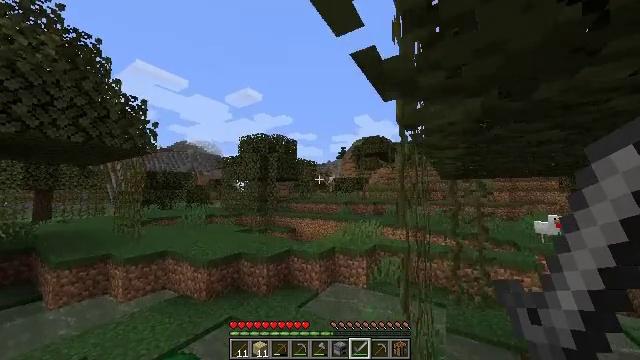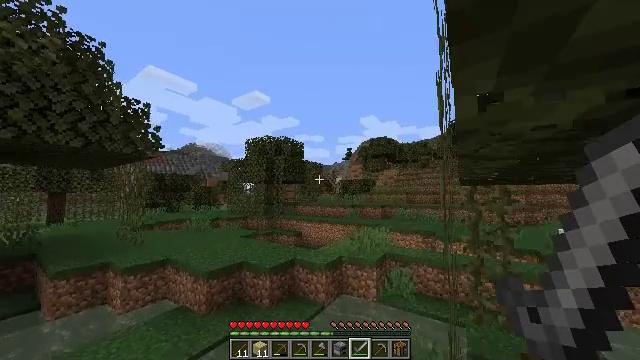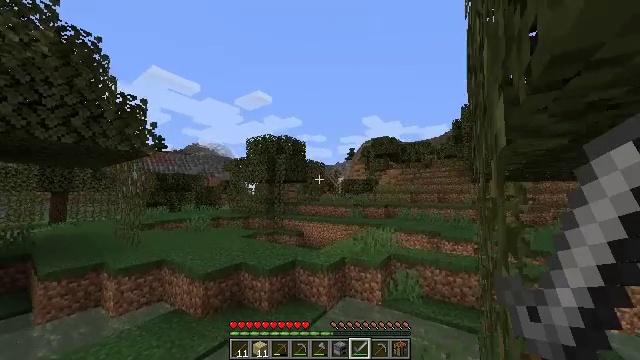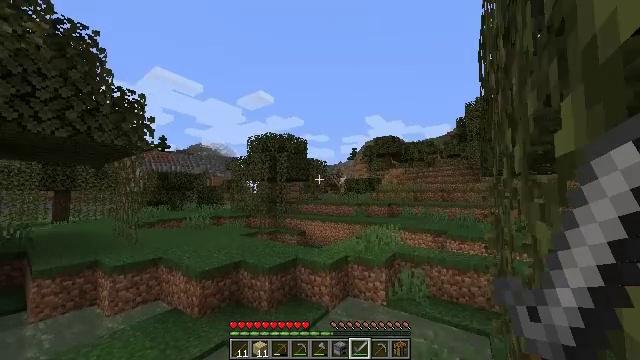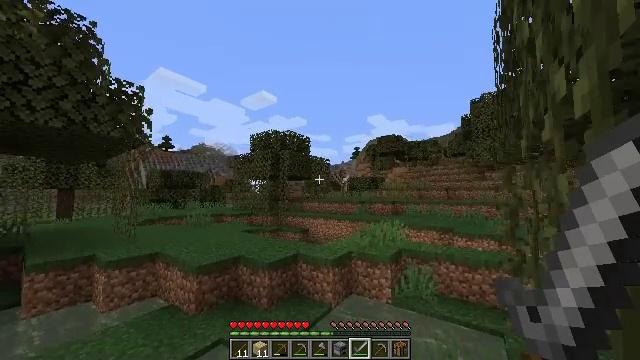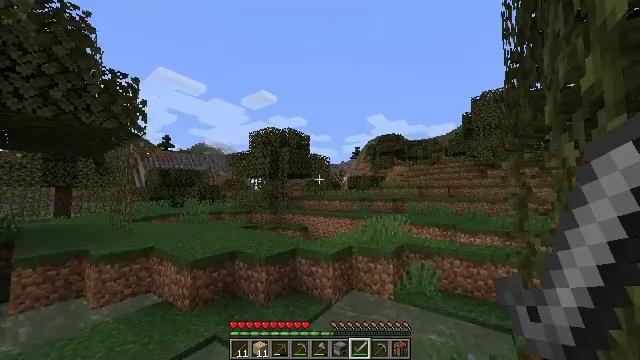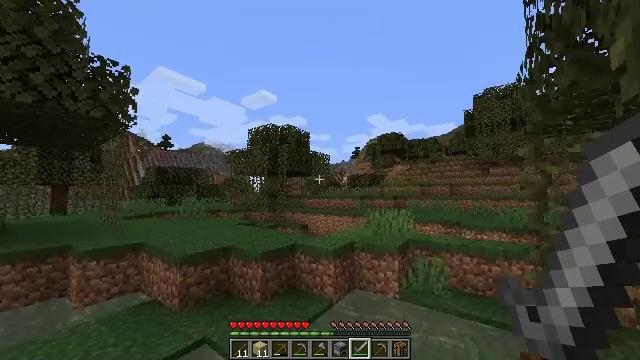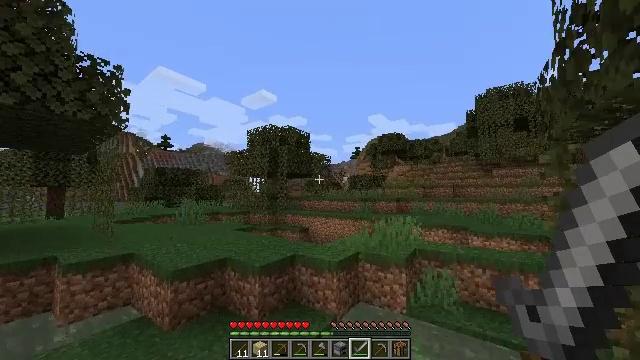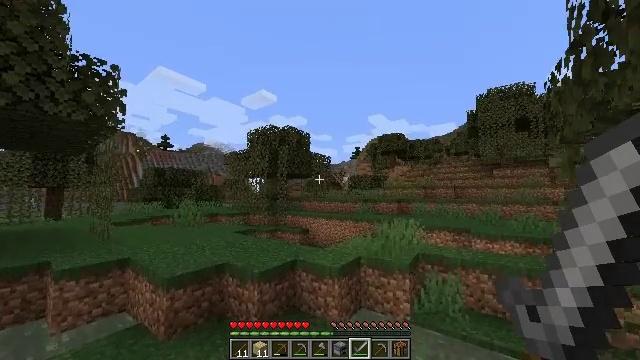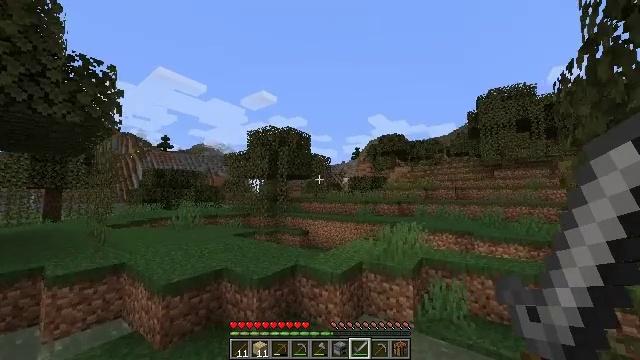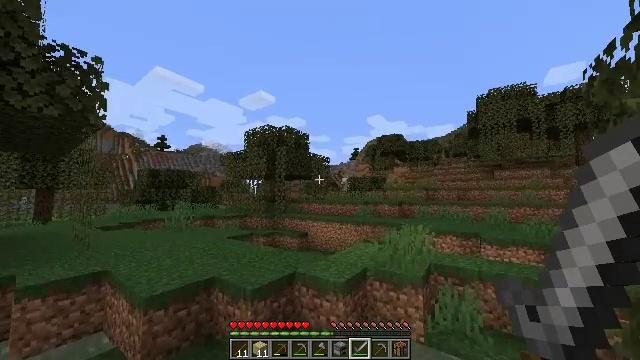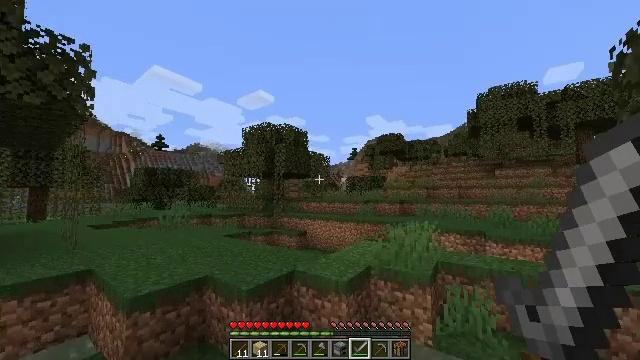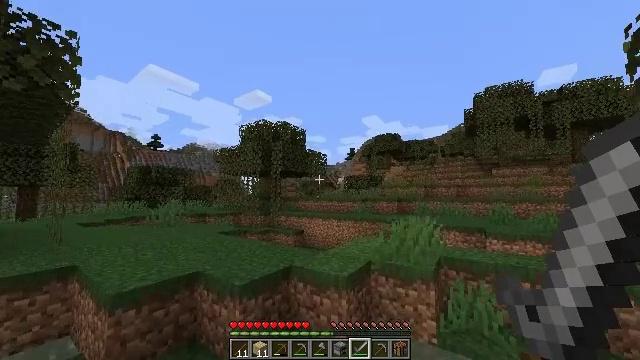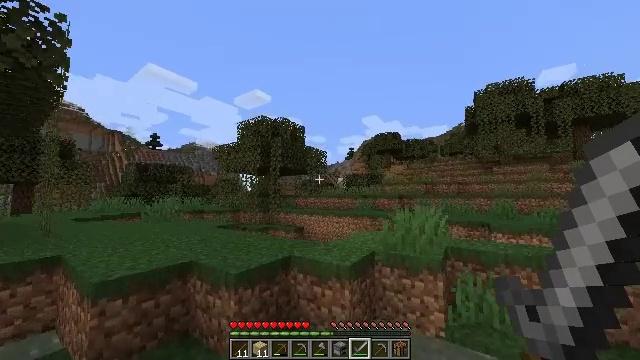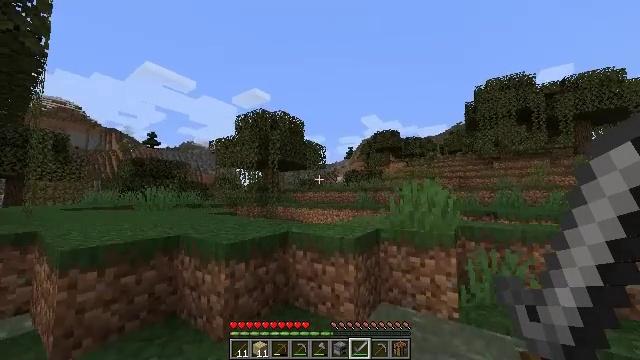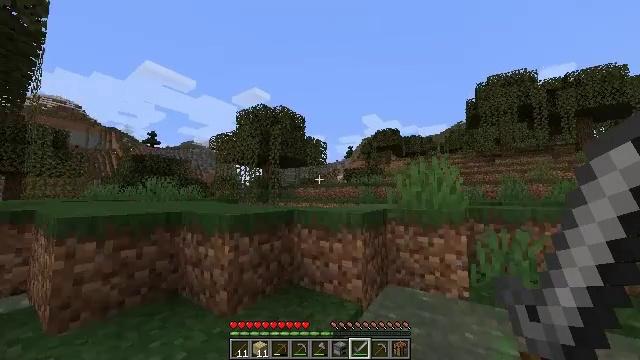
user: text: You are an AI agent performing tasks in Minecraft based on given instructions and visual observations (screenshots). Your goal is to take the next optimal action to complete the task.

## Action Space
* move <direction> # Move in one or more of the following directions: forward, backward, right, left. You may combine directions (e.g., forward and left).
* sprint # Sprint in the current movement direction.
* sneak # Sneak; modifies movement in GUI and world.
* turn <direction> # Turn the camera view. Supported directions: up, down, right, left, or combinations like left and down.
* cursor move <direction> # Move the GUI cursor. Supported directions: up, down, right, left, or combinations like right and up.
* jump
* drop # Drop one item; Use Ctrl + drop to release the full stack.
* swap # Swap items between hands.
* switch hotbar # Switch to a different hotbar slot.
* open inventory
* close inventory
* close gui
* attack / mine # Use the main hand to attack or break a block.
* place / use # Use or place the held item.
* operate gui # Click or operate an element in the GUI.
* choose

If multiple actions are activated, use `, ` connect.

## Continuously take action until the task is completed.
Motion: motion action
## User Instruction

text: Gather sugar cane for crafting.
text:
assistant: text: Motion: move forward, sprint, turn left, jump
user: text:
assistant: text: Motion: move forward, sprint, jump
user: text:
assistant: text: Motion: move forward, sprint, jump
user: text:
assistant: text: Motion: move forward, sprint, jump
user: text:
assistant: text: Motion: move forward, sprint, jump
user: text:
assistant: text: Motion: move forward, sprint, jump
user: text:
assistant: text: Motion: move forward, sprint, jump
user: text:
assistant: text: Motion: move forward, sprint, jump
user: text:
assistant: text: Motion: move forward, sprint, jump
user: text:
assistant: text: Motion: move forward, sprint, jump
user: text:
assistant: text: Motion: move forward, sprint, jump
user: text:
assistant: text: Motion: move forward, sprint, jump
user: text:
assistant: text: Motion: move forward, sprint, jump
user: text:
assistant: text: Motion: move forward, sprint, jump
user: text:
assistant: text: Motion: move forward, sprint, jump
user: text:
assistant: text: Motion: move forward, sprint, jump
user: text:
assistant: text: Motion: move forward, sprint, jump
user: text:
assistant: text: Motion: move forward, sprint, jump
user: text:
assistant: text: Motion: move forward, sprint, jump
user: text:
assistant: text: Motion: move forward, sprint, jump
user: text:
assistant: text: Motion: move forward, sprint, jump
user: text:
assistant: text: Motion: move forward, sprint, turn left, jump
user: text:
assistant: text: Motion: move forward, sprint, turn left, jump
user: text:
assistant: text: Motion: move forward, sprint, turn left, jump
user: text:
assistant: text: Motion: move forward, sprint, turn left, jump
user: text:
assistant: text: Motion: move forward, sprint, turn left, jump
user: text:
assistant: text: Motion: move forward, sprint, turn left, jump
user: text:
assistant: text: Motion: move forward, sprint, turn left, jump
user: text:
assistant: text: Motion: move forward, sprint, turn left, jump
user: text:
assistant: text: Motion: move forward, sprint, turn left, jump